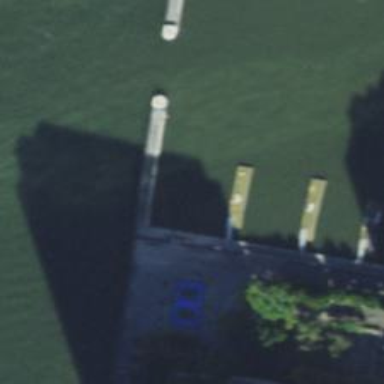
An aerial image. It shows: Pier located along footway.